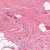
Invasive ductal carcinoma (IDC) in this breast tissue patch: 0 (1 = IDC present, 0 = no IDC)